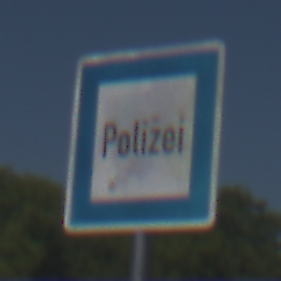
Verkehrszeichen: Polizei
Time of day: Midday
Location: Outdoor (Nature)
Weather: Clear
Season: NotSpecified
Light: Natural